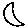
Label: moon